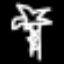
Label: palm tree